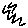
Label: zigzag